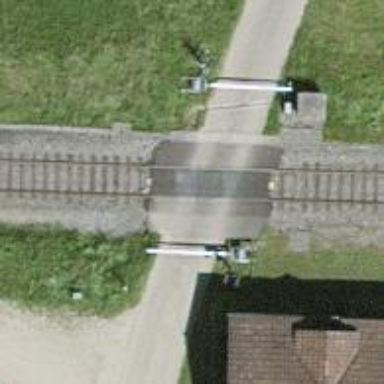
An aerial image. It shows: Level crossing along the railway.